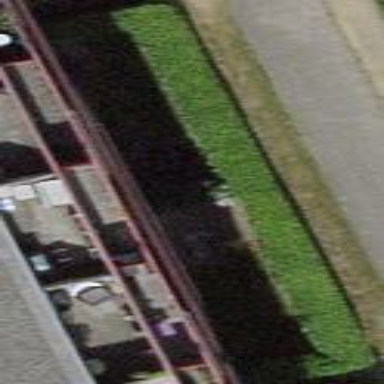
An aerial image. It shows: Garden enclosed by fence.